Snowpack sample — Snodgrass Mountain, Crested Butte, Colorado (2/4/25, 12:06 PM MST)
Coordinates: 38.923, -106.968
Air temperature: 35 °F
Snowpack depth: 80 cm
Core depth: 80 cm
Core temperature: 32 °F
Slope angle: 14°, slope face: 78°
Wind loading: low
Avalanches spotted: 0
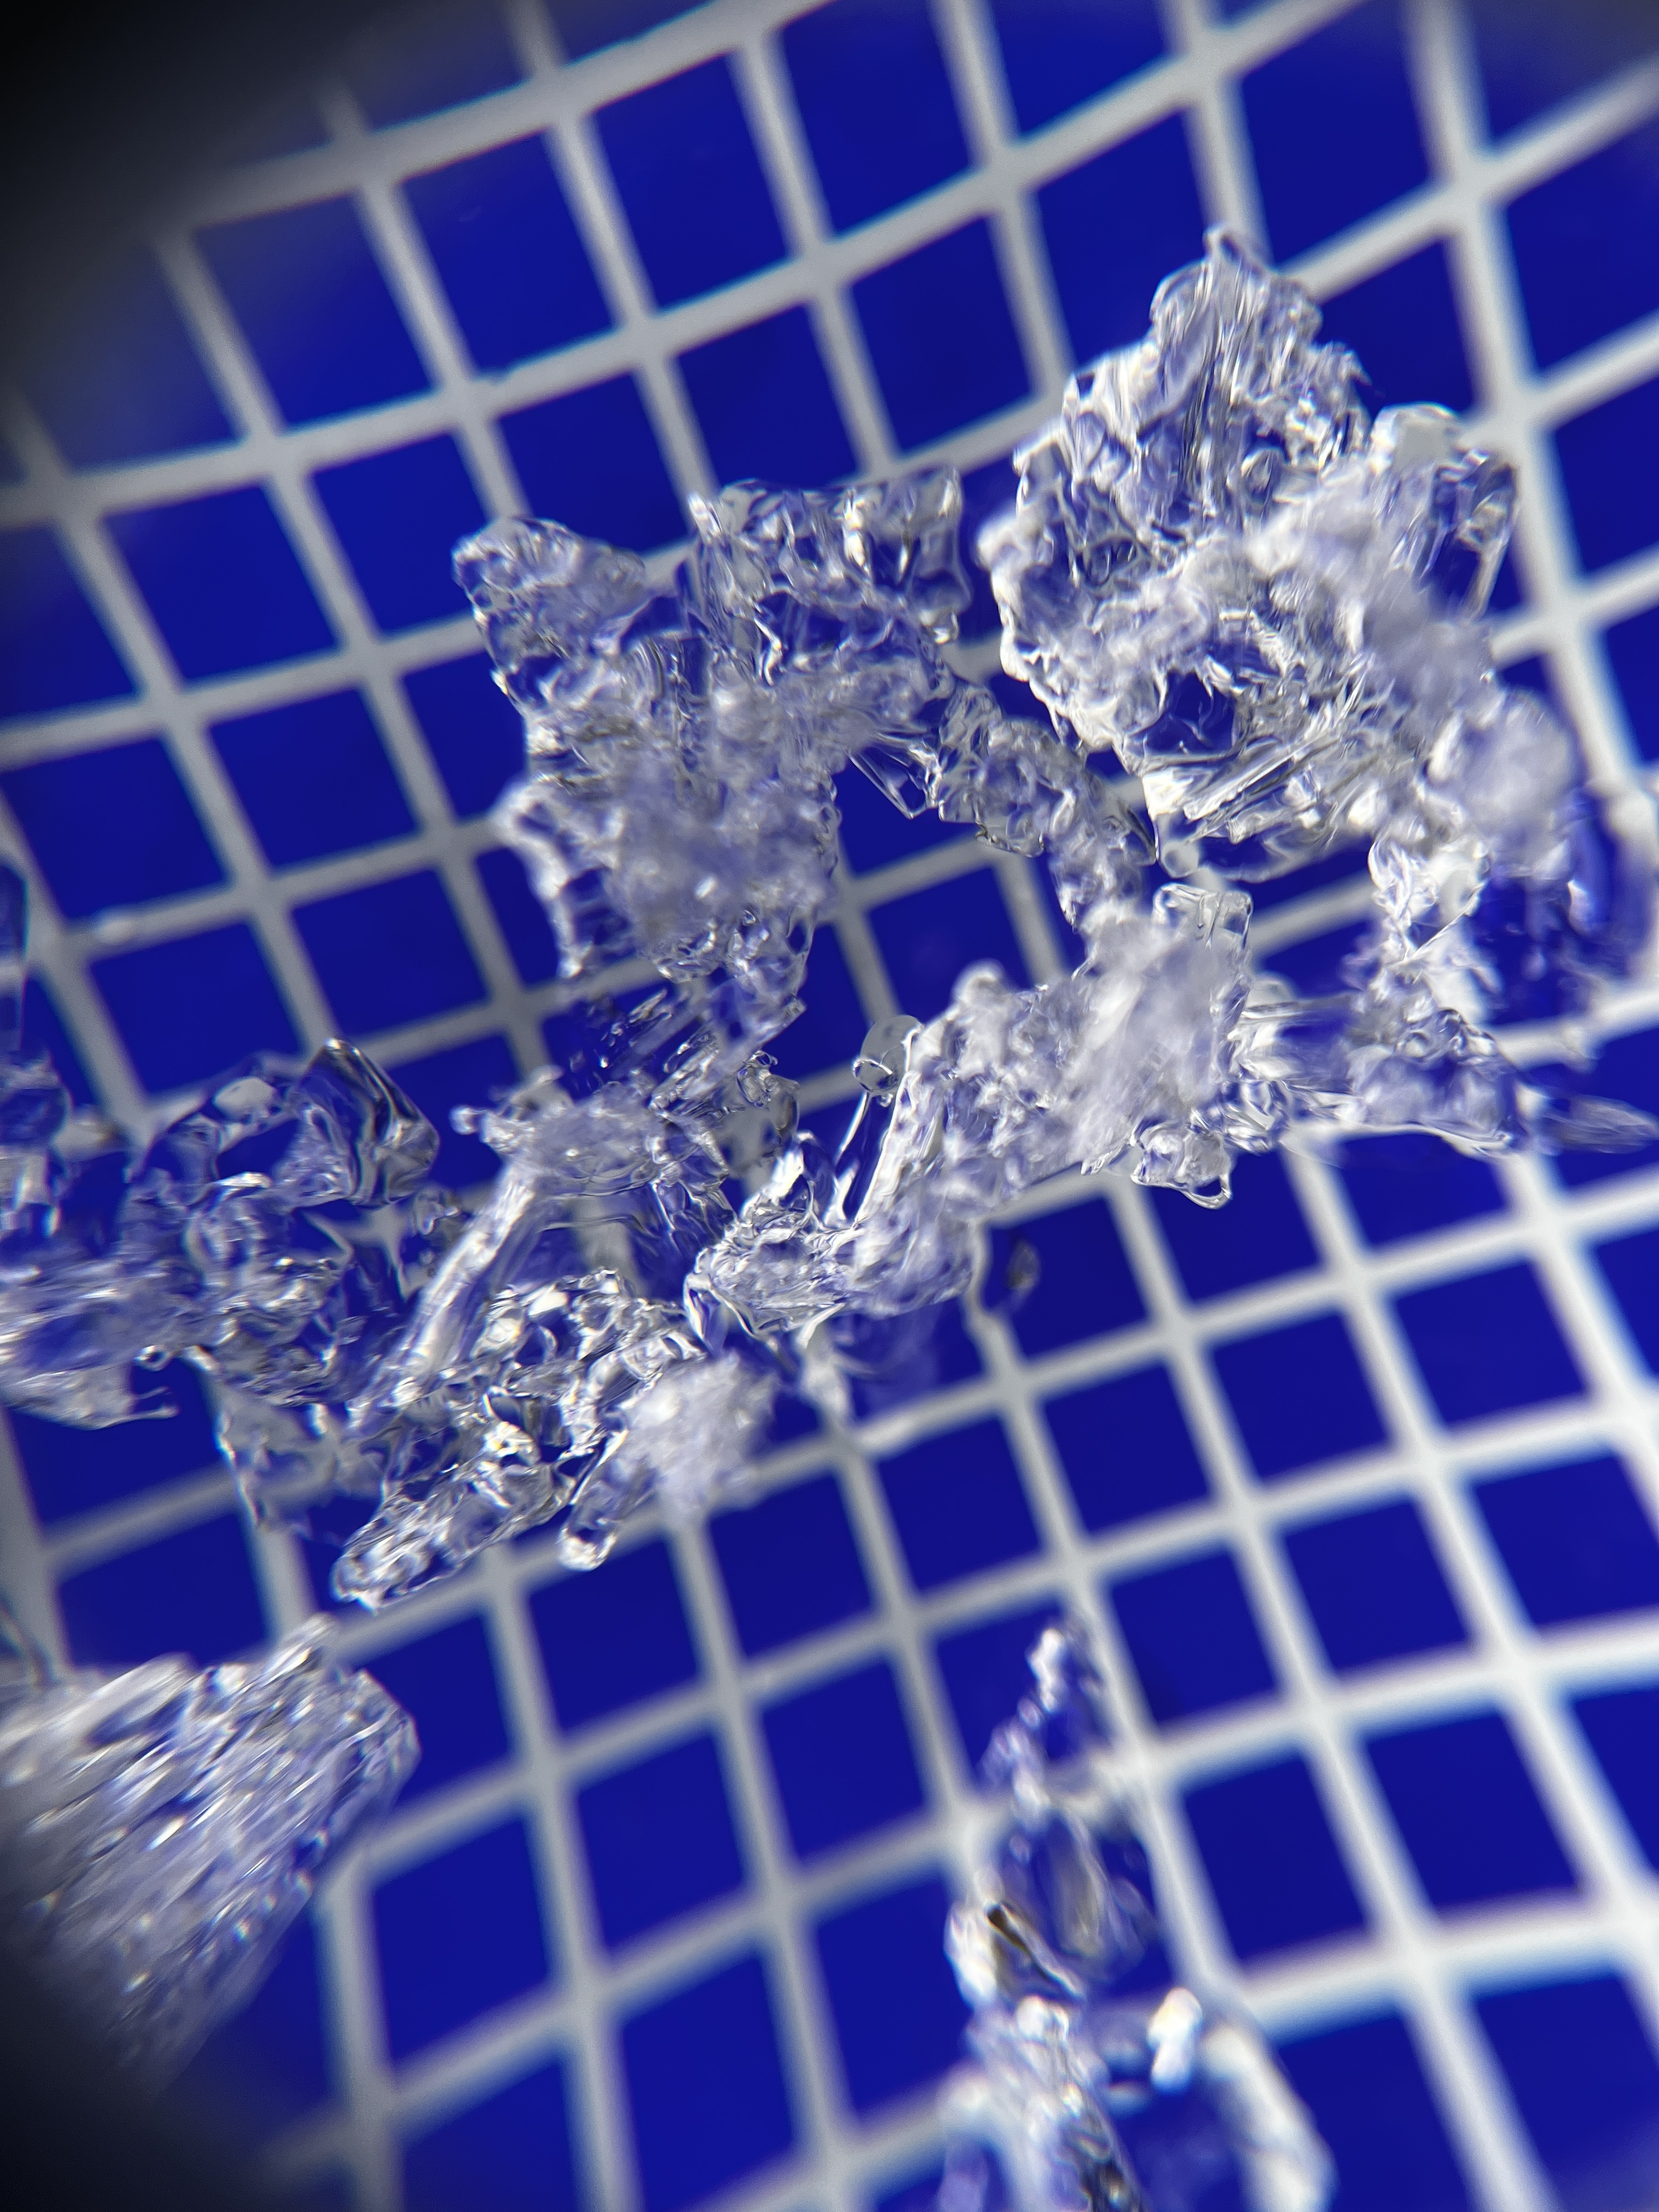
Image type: magnified_profile
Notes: No avalanches nearby, unusually warm weather for the last month reported by residents, Collected 25 yards from treeline